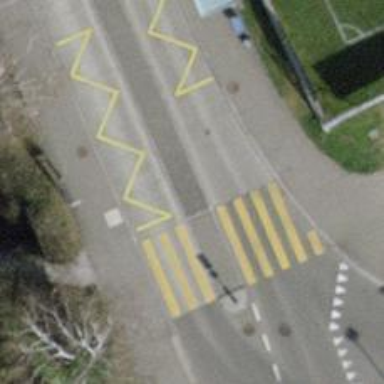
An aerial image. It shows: Public transport stop position.